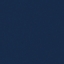
Label: SeaLake